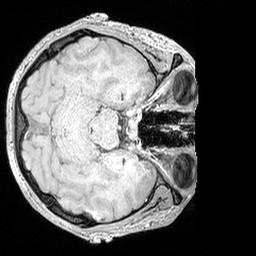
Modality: MP2RAGE
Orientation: axial
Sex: male
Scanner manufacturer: siemens
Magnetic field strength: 3 T
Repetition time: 5 s
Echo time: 0.00292 s